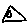
Label: triangle